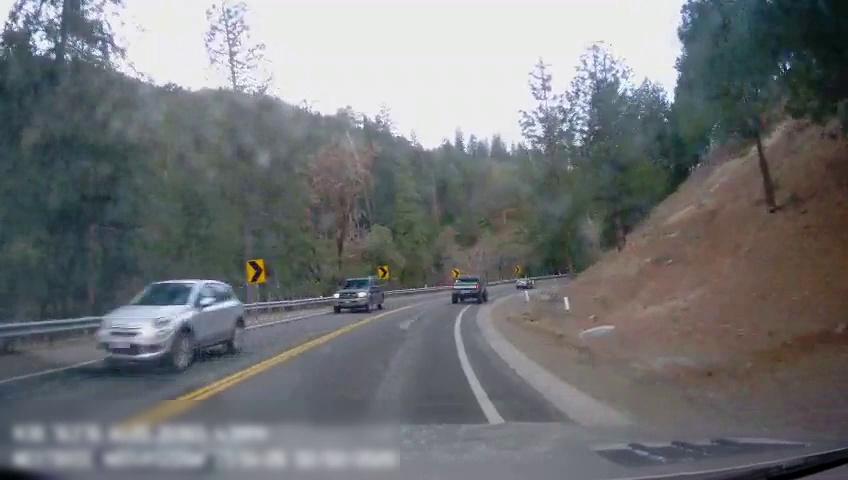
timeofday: Day
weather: Sunny
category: Drivable Space
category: Vehicles | Car
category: Vehicles | Truck
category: Vehicles | Car
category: Vehicles | Truck
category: Lanes | Current Lane
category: Lanes | Current Lane
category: Lanes | Alternate Lane
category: Traffic | Signs
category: Traffic | Signs